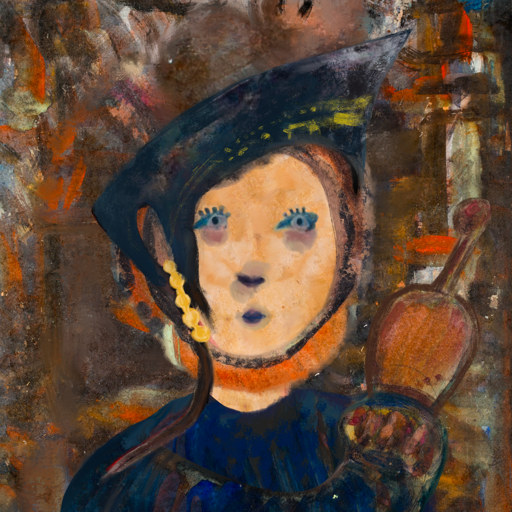
Background: GypsyQueen, Head And Neck Front: Childish, Face Front: Hill_Girl, Bust: Pipe, Hair Front: Childish, Head Accessory: Irani, Second Necklace: Blank, Necklace: Blank, Baby: Blank